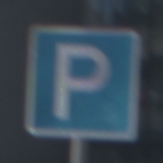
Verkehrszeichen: Parken
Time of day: MorningAfternoon
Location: Outdoor (Urban)
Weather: PartlyCloudy
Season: NotSpecified
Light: Natural